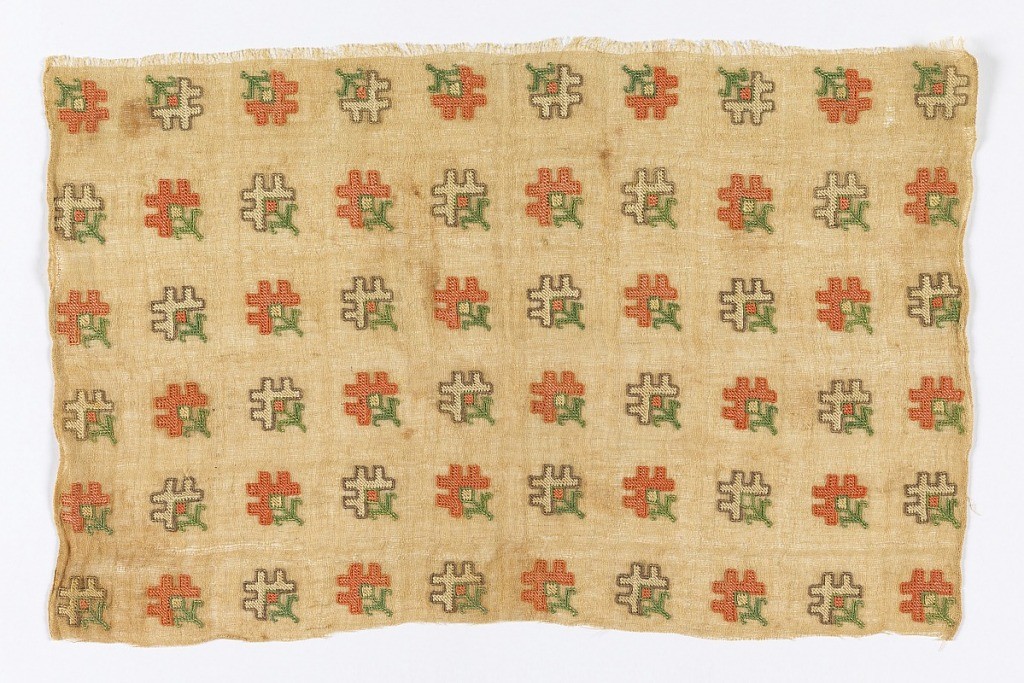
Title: Fragment
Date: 19th century
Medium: silk on linen Technique: embroidered
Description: Fragment showing a straight repeat of blossoms in multicolored silk on sheer linen.